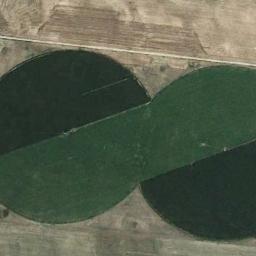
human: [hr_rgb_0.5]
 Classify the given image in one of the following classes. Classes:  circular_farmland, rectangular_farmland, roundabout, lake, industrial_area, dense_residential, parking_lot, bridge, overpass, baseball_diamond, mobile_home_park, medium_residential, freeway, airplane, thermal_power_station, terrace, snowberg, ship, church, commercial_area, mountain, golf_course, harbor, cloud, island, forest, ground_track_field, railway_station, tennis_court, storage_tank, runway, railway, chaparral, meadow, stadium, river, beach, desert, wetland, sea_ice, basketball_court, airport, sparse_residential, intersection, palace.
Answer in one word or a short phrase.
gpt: circular_farmland